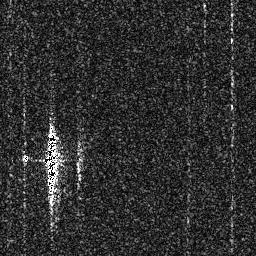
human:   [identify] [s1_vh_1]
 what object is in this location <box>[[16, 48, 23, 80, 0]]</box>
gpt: <ref>1 medium ship at the left</ref>